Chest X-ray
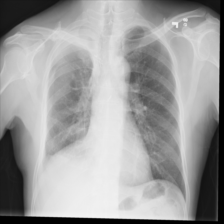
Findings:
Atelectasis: negative
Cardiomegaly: negative
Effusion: negative
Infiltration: negative
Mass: negative
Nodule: negative
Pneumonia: negative
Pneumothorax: negative
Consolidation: negative
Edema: negative
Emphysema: negative
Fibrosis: negative
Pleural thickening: positive
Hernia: negative